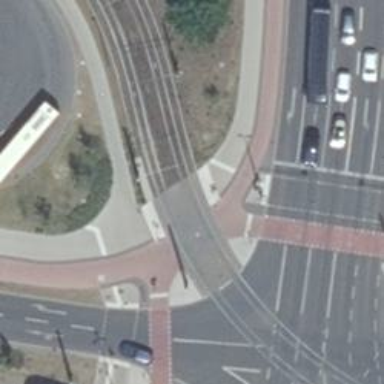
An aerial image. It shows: Uncontrolled railway crossing.